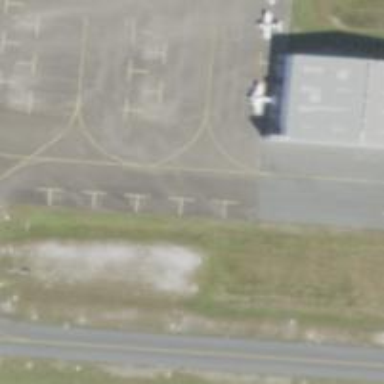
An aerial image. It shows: Image of taxiway at airport.